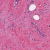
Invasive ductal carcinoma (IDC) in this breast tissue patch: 1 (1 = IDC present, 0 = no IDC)